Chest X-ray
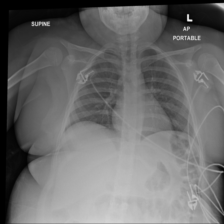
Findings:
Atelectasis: negative
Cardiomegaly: negative
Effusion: negative
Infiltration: positive
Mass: negative
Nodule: negative
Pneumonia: negative
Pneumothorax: negative
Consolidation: negative
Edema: negative
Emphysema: negative
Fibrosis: negative
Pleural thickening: negative
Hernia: negative